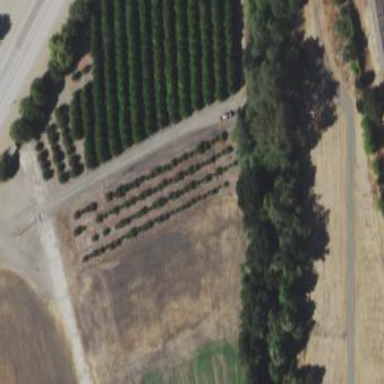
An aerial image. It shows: Orchard.